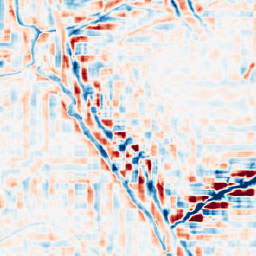
Category: wavelet
Decomposition family: wavelet_reverse_biorthogonal
Decomposition parameters: wavelet: rbio3.5
level: 4
Upsampling method: bspline
Upsampling parameters: scale: 2
Upsampling scale: 2